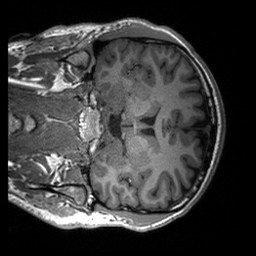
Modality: T1w
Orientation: coronal
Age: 27
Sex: male
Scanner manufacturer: siemens
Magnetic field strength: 3 T
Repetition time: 2.3 s
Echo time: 0.00227 s